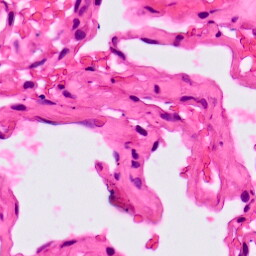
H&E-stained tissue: Lung